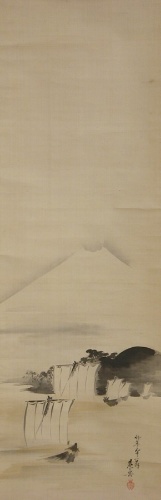
Artist: Shibata Zeshin
Artist bio: Japanese, 1807–1891
Date: 19th century
Object type: Hanging scroll
Classification: Paintings
Medium: Hanging scroll; black paint on silk
Culture: Japan
Period: Meiji period (1868–1912)
Dimensions: 37 3/8 x 11 7/8 in. (30.2 x 94.9 cm)
Department: Asian Art
Credit line: Gift of Nathan V. Hammer, 1953
Accession year: 1953
Repository: Metropolitan Museum of Art, New York, NY
Tags: Mountains|Boats